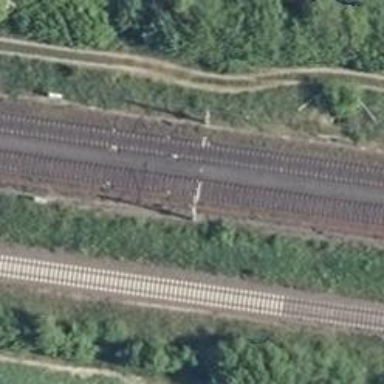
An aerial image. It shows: Railway line with electrified contact lines and ballastless track.